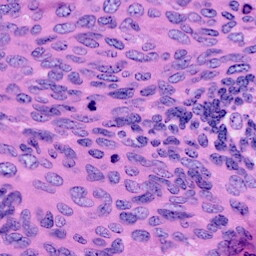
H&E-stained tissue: Cervix